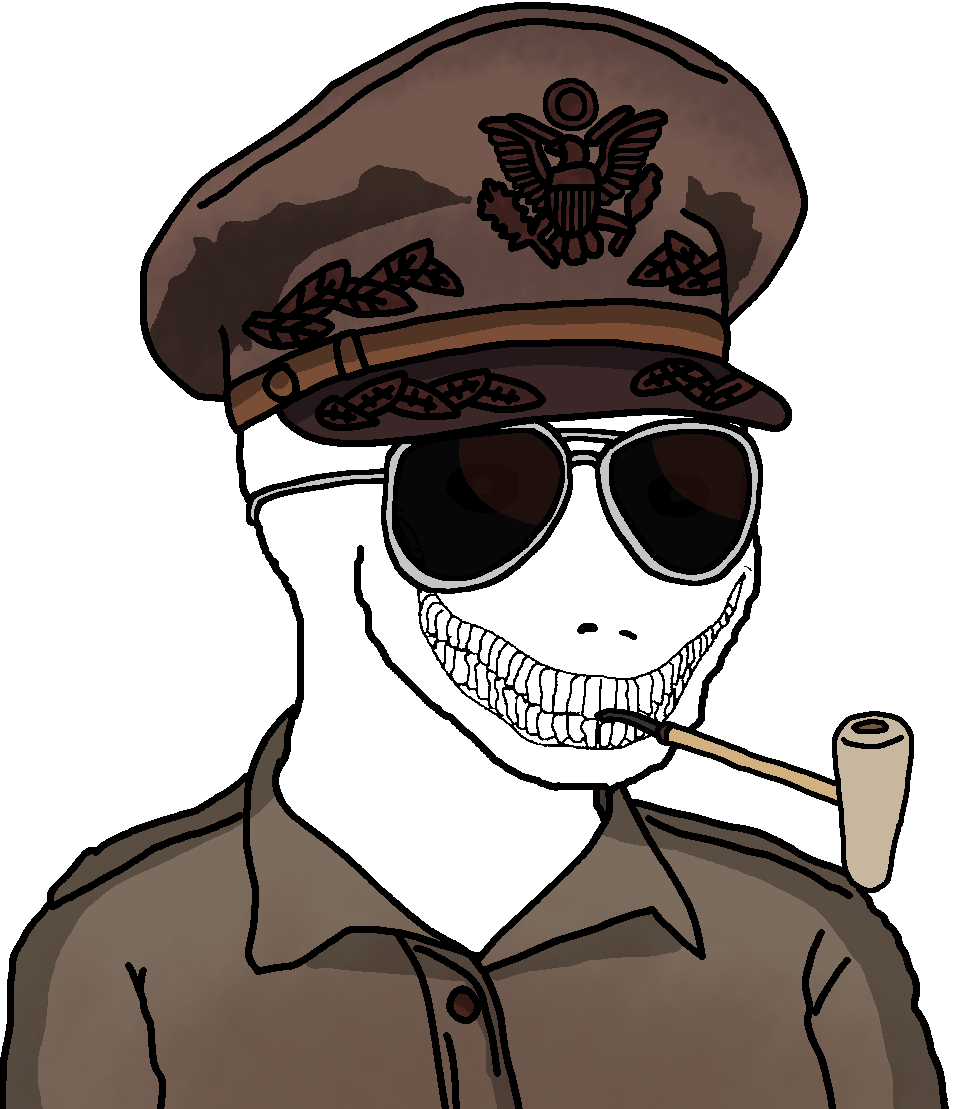
Label: 5_Oomer